Question: I'm using Microsoft Visual Studio 2013 Premium. When I consult MSDN, it lists the classes available for the Microsoft.VisualStudio.TestTools.UITesting namespace. However when I view that namespace through the Object Browser, it doesn't list all of the classes. This is further evidenced when I try to use the ImageComparer class. How can I get all of the classes?
MSDN:
<URL>
Local Object Browser:

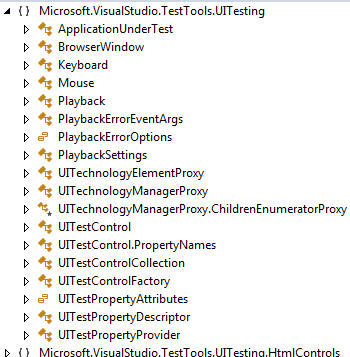
Answer: It's possible that you've referenced a different Microsoft.VisualStudio.TestTools.UITesting.dll . This can happen if you've had multiple versions of VS installed. Did you browse to the location for this or did you add it from Assemblies? Both can make quite the difference.